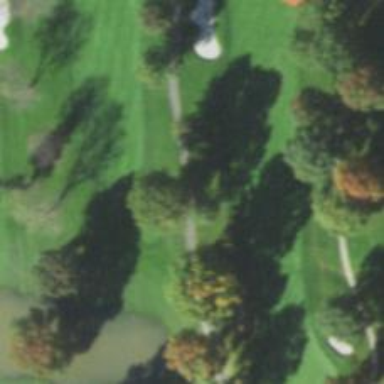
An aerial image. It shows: Path used for both walking and golf.